Aerial crown-view tile of a tropical tree (Barro Colorado Island, Panama), acquired 20241216:
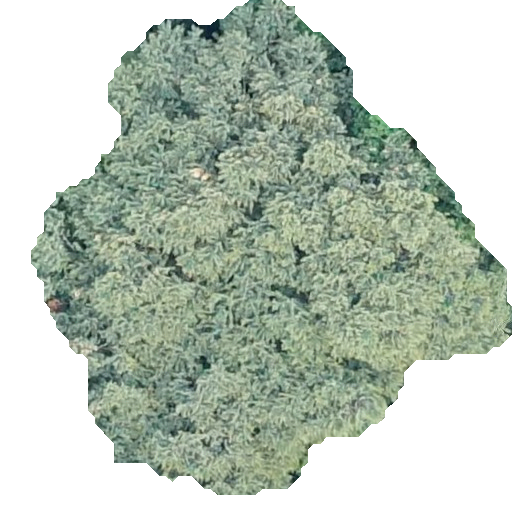
Species: Luehea seemannii
GBIF accepted scientific name: Luehea seemannii
Crown area: 217.269 m²